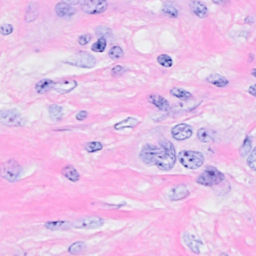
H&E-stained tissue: Breast